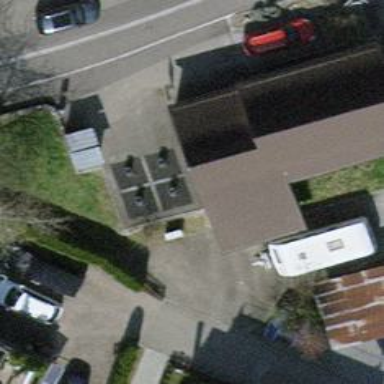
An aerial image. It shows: Recycling container for scrap metal. It is designated as recycling amenity.